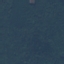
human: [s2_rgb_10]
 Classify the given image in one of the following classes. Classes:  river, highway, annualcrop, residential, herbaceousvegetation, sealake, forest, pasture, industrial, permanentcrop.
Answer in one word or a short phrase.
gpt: Forest